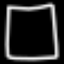
Label: square